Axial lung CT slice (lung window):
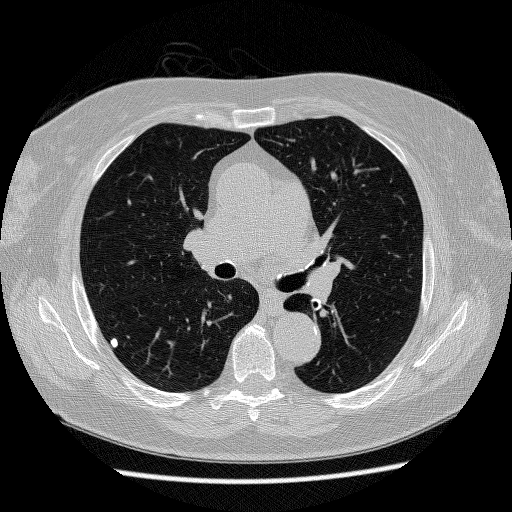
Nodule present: yes
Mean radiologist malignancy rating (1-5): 1